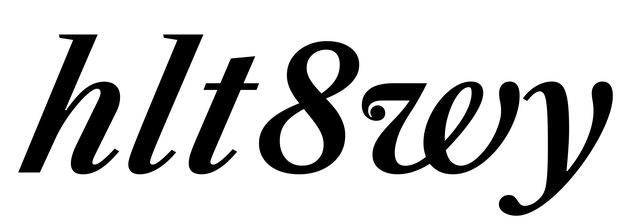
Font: LibreCaslonText-Italic_SemiBold_Italic